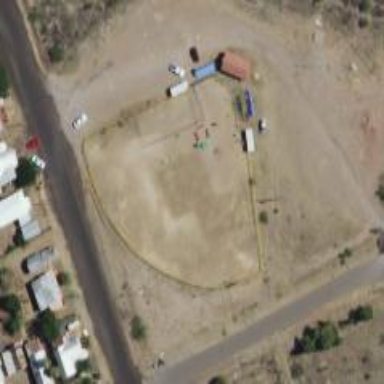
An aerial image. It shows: Dog park for leisure land.